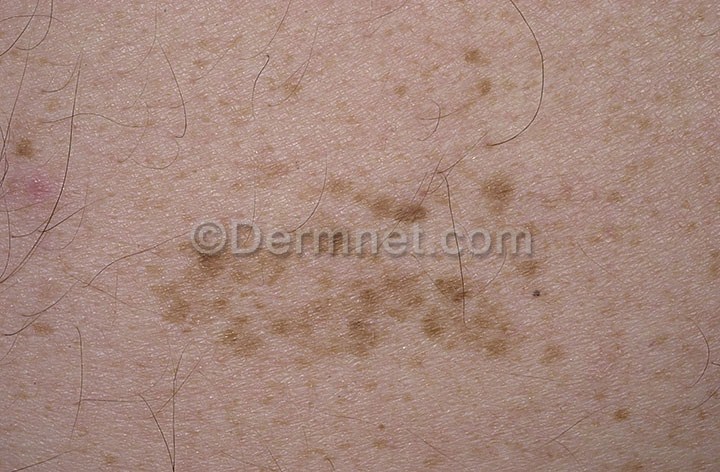
Disease: Melanoma Skin Cancer Nevi and Moles